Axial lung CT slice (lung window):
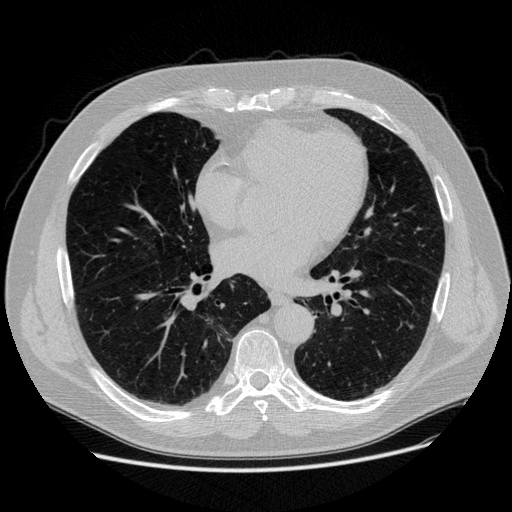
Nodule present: no